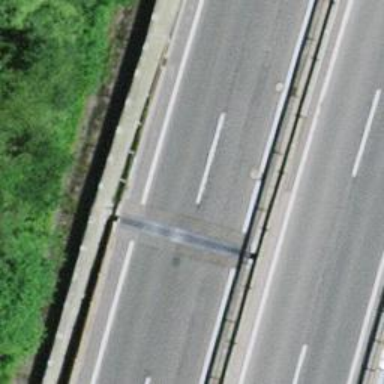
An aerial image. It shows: Asphalt motorway.